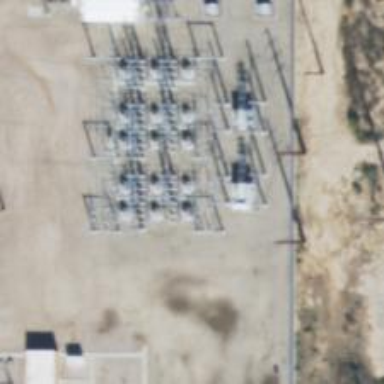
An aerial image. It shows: Switch for power supply.